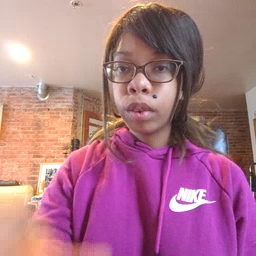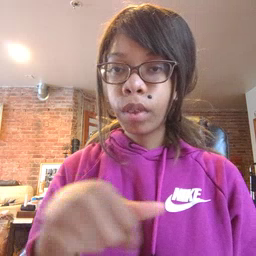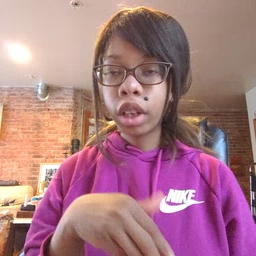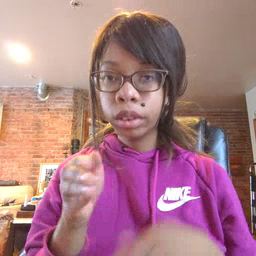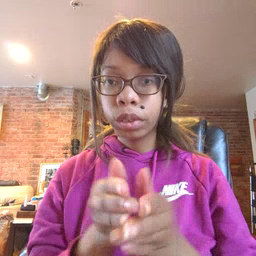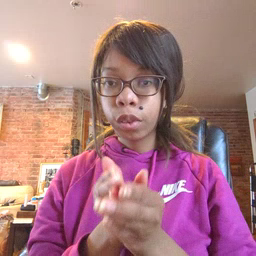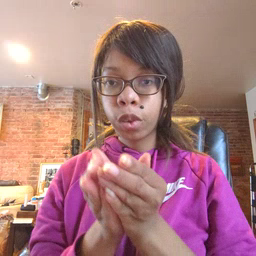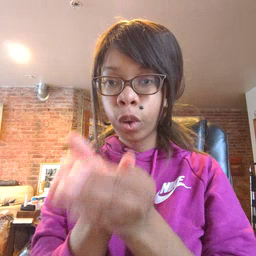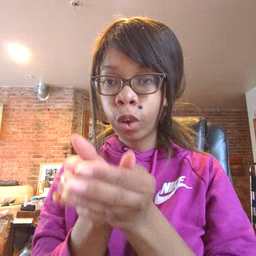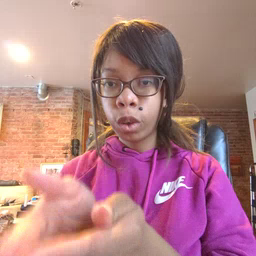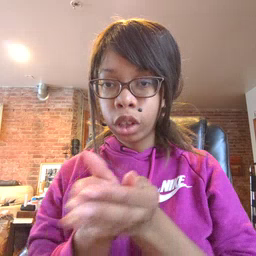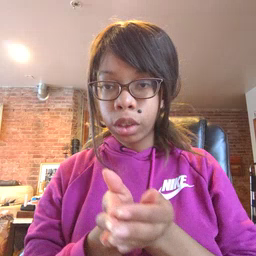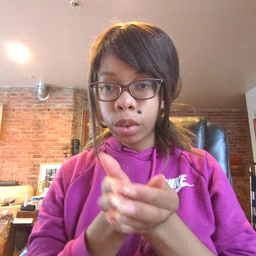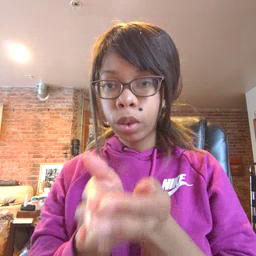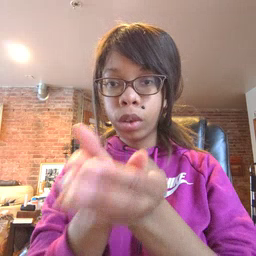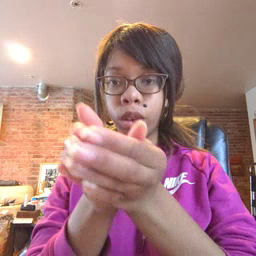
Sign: boat